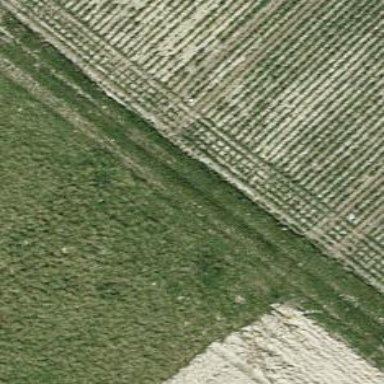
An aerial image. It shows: Track with grass surface categorized as grade4 tracktype.